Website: crate-barrel
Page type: receipt
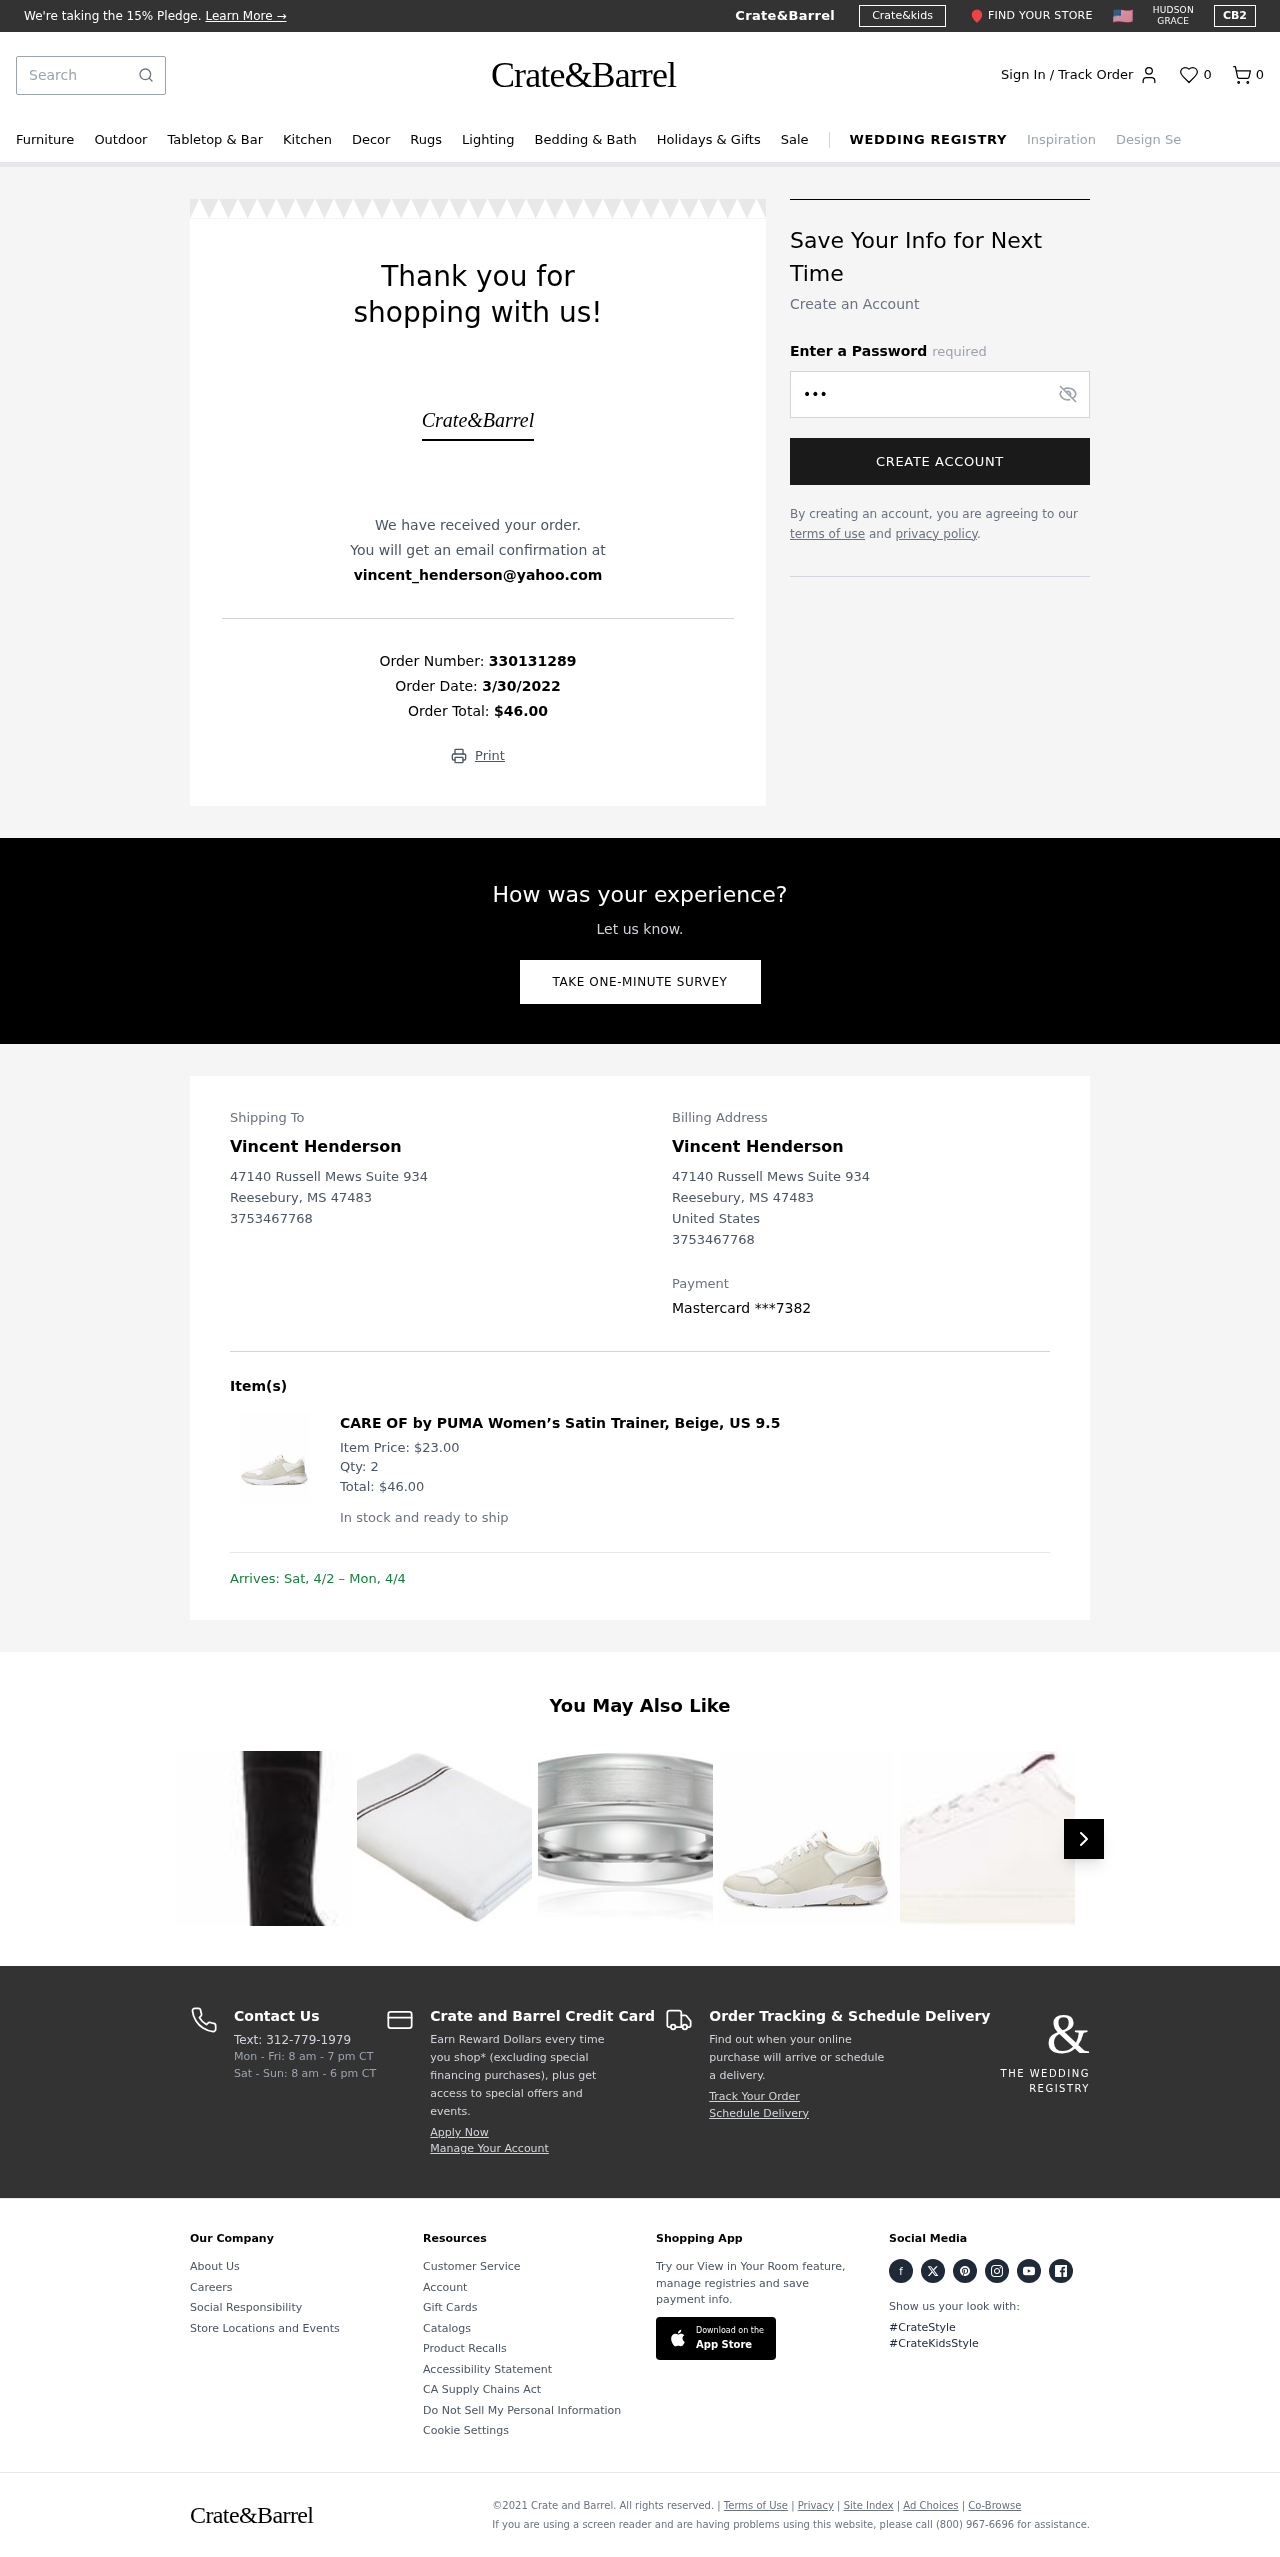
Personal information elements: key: PII_CARD_LAST4
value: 7382
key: PII_CARD_TYPE
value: Mastercard
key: PII_CITY
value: Reesebury
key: PII_COUNTRY
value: United States
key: PII_EMAIL
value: vincent_henderson@yahoo.com
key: PII_FULLNAME
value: Vincent Henderson
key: PII_PHONE
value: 3753467768
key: PII_POSTCODE
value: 47483
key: PII_STATE_ABBR
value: MS
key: PII_STREET
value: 47140 Russell Mews Suite 934
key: PII_FULLNAME2
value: Vincent Henderson
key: PII_CITY2
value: Reesebury
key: PII_STATE_ABBR2
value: MS
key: PII_POSTCODE_FULL
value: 47483
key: PII_POSTCODE_NUMERIC
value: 47483
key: PII_PHONE2
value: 3753467768
Product elements: key: PRODUCT1_NAME
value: CARE OF by PUMA Women’s Satin Trainer, Beige, US 9.5
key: PRODUCT1_PRICE
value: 23
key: PRODUCT1_QUANTITY
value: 2
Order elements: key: ORDER_NUM_ITEMS
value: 0
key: ORDER_ID
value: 330131289
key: ORDER_DATE
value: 3/30/2022
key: ORDER_TOTAL
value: $46.00
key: ORDER_ITEM_TOTAL
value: $46.00
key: ORDER_DELIVERY_DATE
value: Sat, 4/2 – Mon, 4/4
Search elements: key: HEADER_SEARCH
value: Search
Other elements: key: FAVORITES_COUNT
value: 0